Field crop: tomato
Growth stage: 1
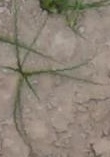
Species: cyperus